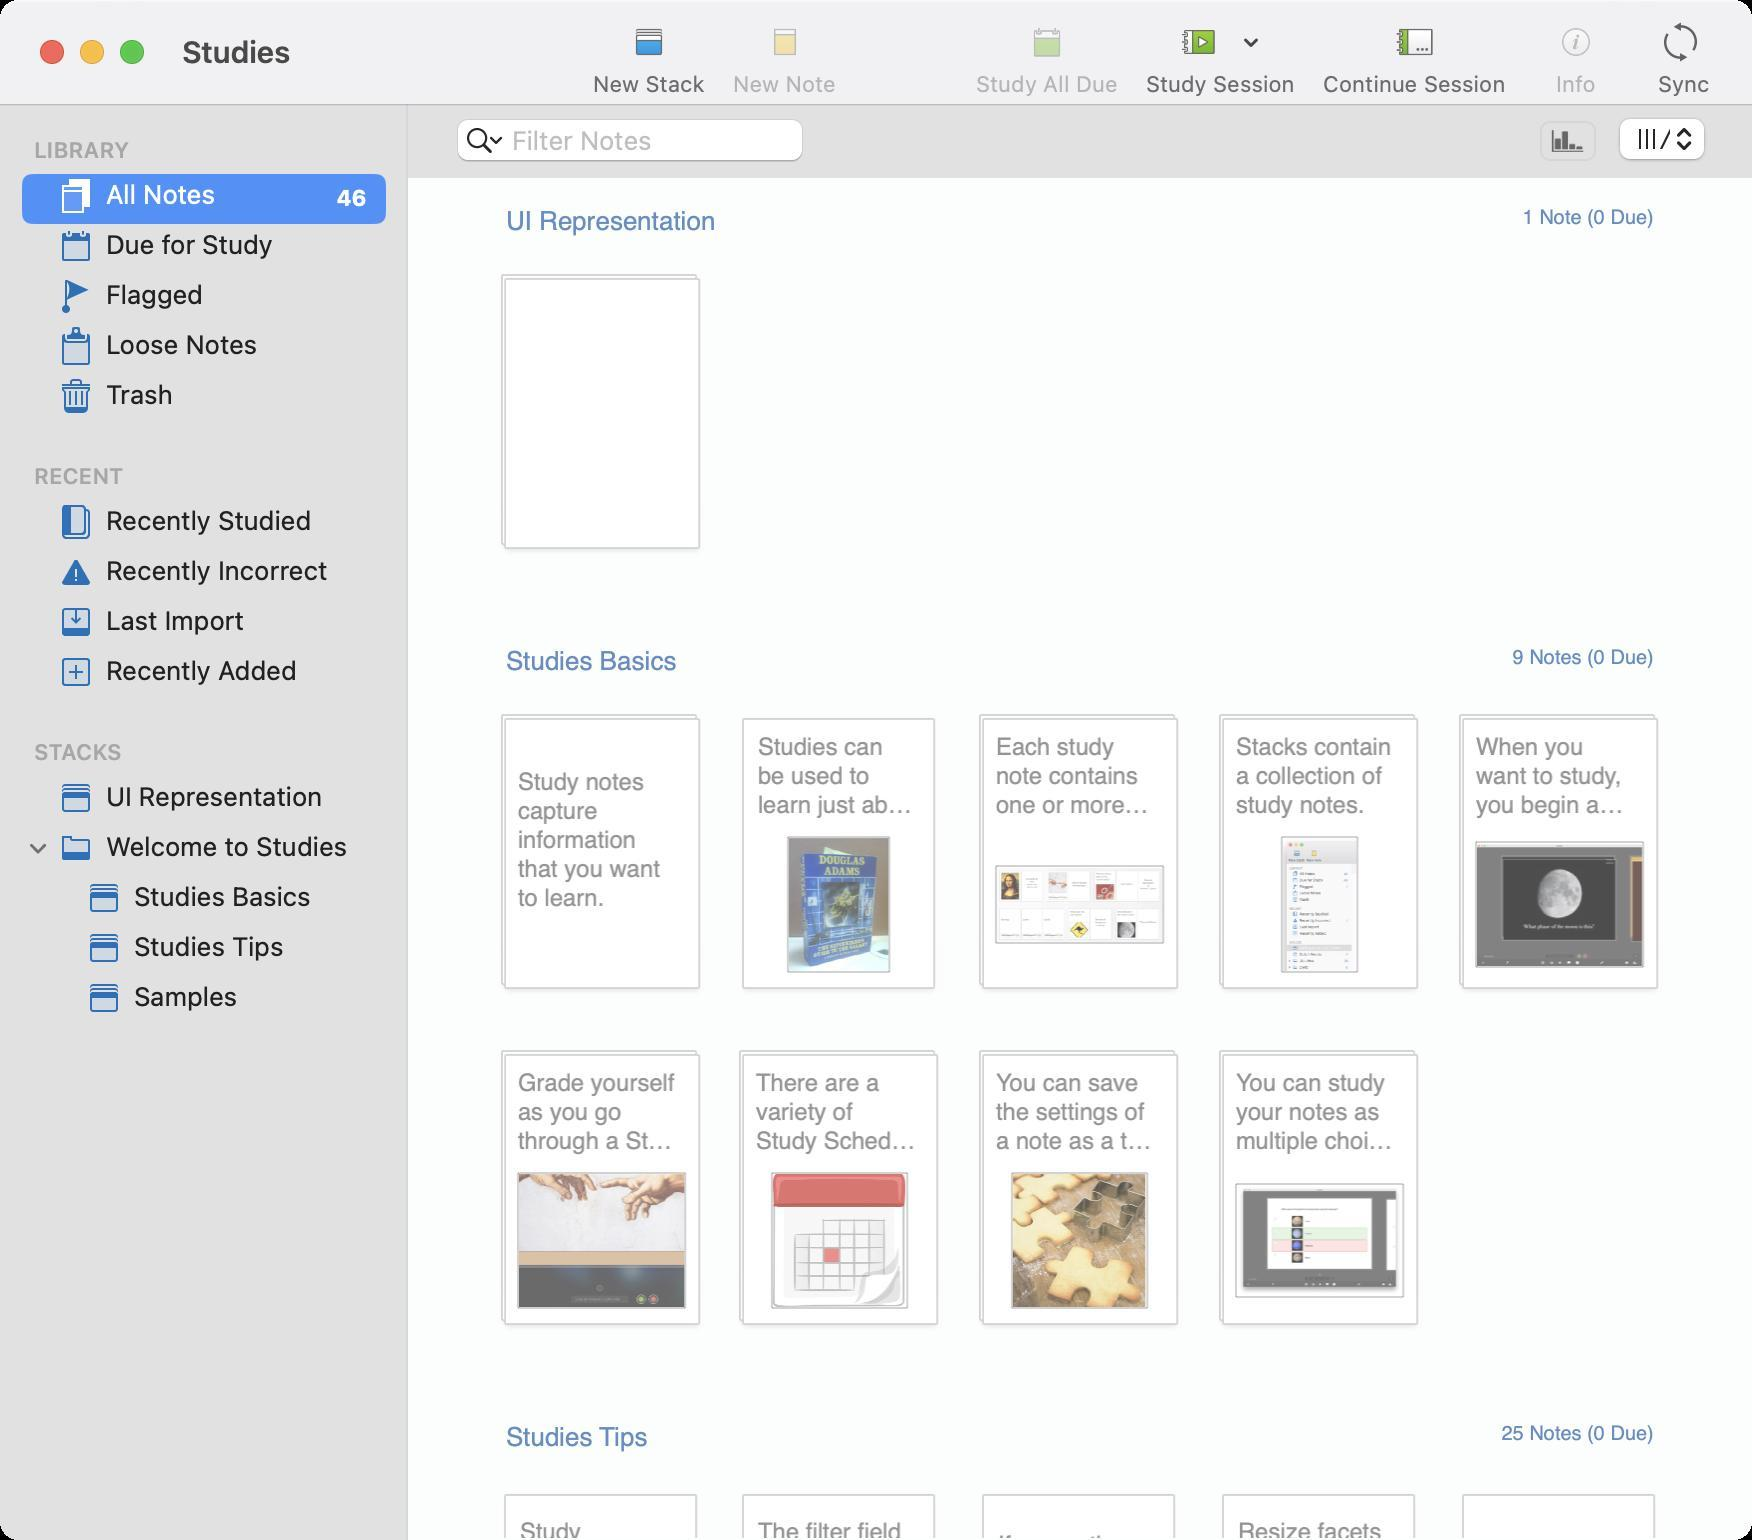
Accessibility tree:
{"name": "Studies", "role": "AXWindow", "description": null, "role_description": "standard window", "value": null, "position": "304.00;42.00", "size": "876;770", "children": [{"name": null, "role": "AXSplitGroup", "description": null, "role_description": "split group", "value": null, "position": "0.00;52.00", "size": "876;718", "children": [{"name": null, "role": "AXScrollArea", "description": null, "role_description": "scroll area", "value": null, "position": "1.00;52.00", "size": "202;719", "children": [{"name": null, "role": "AXOutline", "description": null, "role_description": "outline", "value": null, "position": "1.00;52.00", "size": "202;719", "children": [{"name": null, "role": "AXRow", "description": null, "role_description": "outline row", "value": null, "position": "1.00;62.00", "size": "202;25", "children": [{"name": null, "role": "AXCell", "description": null, "role_description": "cell", "value": null, "position": "11.00;62.00", "size": "182;25", "children": [{"name": null, "role": "AXStaticText", "description": null, "role_description": "text", "value": "LIBRARY", "position": "15.00;65.00", "size": "186;17", "children": []}]}]}, {"name": null, "role": "AXRow", "description": null, "role_description": "outline row", "value": null, "position": "1.00;87.00", "size": "202;25", "children": [{"name": null, "role": "AXCell", "description": null, "role_description": "cell", "value": null, "position": "11.00;87.00", "size": "182;25", "children": [{"name": null, "role": "AXImage", "description": "", "role_description": "image", "value": null, "position": "28.00;88.00", "size": "20;20", "children": []}, {"name": null, "role": "AXStaticText", "description": null, "role_description": "text", "value": "All Notes", "position": "51.00;89.00", "size": "116;16", "children": []}, {"name": null, "role": "AXStaticText", "description": null, "role_description": "text", "value": "46", "position": "166.50;92.00", "size": "20;14", "children": []}, {"name": null, "role": "AXGroup", "description": null, "role_description": "group", "value": null, "position": "124.00;89.00", "size": "63;16", "children": [{"name": null, "role": "AXButton", "description": "STUDY DUE", "role_description": "button", "value": null, "position": "124.00;89.00", "size": "63;16", "children": []}]}, {"name": "", "role": "AXButton", "description": null, "role_description": "button", "value": null, "position": "28.00;89.00", "size": "20;19", "children": []}]}]}, {"name": null, "role": "AXRow", "description": null, "role_description": "outline row", "value": null, "position": "1.00;112.00", "size": "202;25", "children": [{"name": null, "role": "AXCell", "description": null, "role_description": "cell", "value": null, "position": "11.00;112.00", "size": "182;25", "children": [{"name": null, "role": "AXImage", "description": "", "role_description": "image", "value": null, "position": "28.00;113.00", "size": "20;20", "children": []}, {"name": null, "role": "AXStaticText", "description": null, "role_description": "text", "value": "Due for Study", "position": "51.00;114.00", "size": "131;16", "children": []}, {"name": null, "role": "AXStaticText", "description": null, "role_description": "text", "value": "", "position": "182.00;117.00", "size": "4;14", "children": []}, {"name": null, "role": "AXGroup", "description": null, "role_description": "group", "value": null, "position": "145.00;114.00", "size": "42;16", "children": [{"name": null, "role": "AXButton", "description": "STUDY", "role_description": "button", "value": null, "position": "145.00;114.00", "size": "42;16", "children": []}]}, {"name": "", "role": "AXButton", "description": null, "role_description": "button", "value": null, "position": "28.00;114.00", "size": "20;19", "children": []}]}]}, {"name": null, "role": "AXRow", "description": null, "role_description": "outline row", "value": null, "position": "1.00;137.00", "size": "202;25", "children": [{"name": null, "role": "AXCell", "description": null, "role_description": "cell", "value": null, "position": "11.00;137.00", "size": "182;25", "children": [{"name": null, "role": "AXImage", "description": "", "role_description": "image", "value": null, "position": "28.00;138.00", "size": "20;20", "children": []}, {"name": null, "role": "AXStaticText", "description": null, "role_description": "text", "value": "Flagged", "position": "51.00;139.00", "size": "131;16", "children": []}, {"name": null, "role": "AXStaticText", "description": null, "role_description": "text", "value": "", "position": "182.00;142.00", "size": "4;14", "children": []}, {"name": null, "role": "AXGroup", "description": null, "role_description": "group", "value": null, "position": "145.00;139.00", "size": "42;16", "children": [{"name": null, "role": "AXButton", "description": "STUDY", "role_description": "button", "value": null, "position": "145.00;139.00", "size": "42;16", "children": []}]}, {"name": "", "role": "AXButton", "description": null, "role_description": "button", "value": null, "position": "28.00;139.00", "size": "20;19", "children": []}]}]}, {"name": null, "role": "AXRow", "description": null, "role_description": "outline row", "value": null, "position": "1.00;162.00", "size": "202;25", "children": [{"name": null, "role": "AXCell", "description": null, "role_description": "cell", "value": null, "position": "11.00;162.00", "size": "182;25", "children": [{"name": null, "role": "AXImage", "description": "", "role_description": "image", "value": null, "position": "28.00;163.00", "size": "20;20", "children": []}, {"name": null, "role": "AXStaticText", "description": null, "role_description": "text", "value": "Loose Notes", "position": "51.00;164.00", "size": "131;16", "children": []}, {"name": null, "role": "AXStaticText", "description": null, "role_description": "text", "value": "", "position": "182.00;167.00", "size": "4;14", "children": []}, {"name": null, "role": "AXGroup", "description": null, "role_description": "group", "value": null, "position": "145.00;164.00", "size": "42;16", "children": [{"name": null, "role": "AXButton", "description": "STUDY", "role_description": "button", "value": null, "position": "145.00;164.00", "size": "42;16", "children": []}]}, {"name": "", "role": "AXButton", "description": null, "role_description": "button", "value": null, "position": "28.00;164.00", "size": "20;19", "children": []}]}]}, {"name": null, "role": "AXRow", "description": null, "role_description": "outline row", "value": null, "position": "1.00;187.00", "size": "202;25", "children": [{"name": null, "role": "AXCell", "description": null, "role_description": "cell", "value": null, "position": "11.00;187.00", "size": "182;25", "children": [{"name": null, "role": "AXImage", "description": "", "role_description": "image", "value": null, "position": "28.00;188.00", "size": "20;20", "children": []}, {"name": null, "role": "AXStaticText", "description": null, "role_description": "text", "value": "Trash", "position": "51.00;189.00", "size": "131;16", "children": []}, {"name": null, "role": "AXStaticText", "description": null, "role_description": "text", "value": "", "position": "182.00;192.00", "size": "4;14", "children": []}, {"name": null, "role": "AXGroup", "description": null, "role_description": "group", "value": null, "position": "145.00;189.00", "size": "42;16", "children": [{"name": null, "role": "AXButton", "description": "STUDY", "role_description": "button", "value": null, "position": "145.00;189.00", "size": "42;16", "children": []}]}, {"name": "", "role": "AXButton", "description": null, "role_description": "button", "value": null, "position": "28.00;189.00", "size": "20;19", "children": []}]}]}, {"name": null, "role": "AXRow", "description": null, "role_description": "outline row", "value": null, "position": "1.00;225.00", "size": "202;25", "children": [{"name": null, "role": "AXCell", "description": null, "role_description": "cell", "value": null, "position": "11.00;225.00", "size": "182;25", "children": [{"name": null, "role": "AXStaticText", "description": null, "role_description": "text", "value": "RECENT", "position": "15.00;228.00", "size": "186;17", "children": []}]}]}, {"name": null, "role": "AXRow", "description": null, "role_description": "outline row", "value": null, "position": "1.00;250.00", "size": "202;25", "children": [{"name": null, "role": "AXCell", "description": null, "role_description": "cell", "value": null, "position": "11.00;250.00", "size": "182;25", "children": [{"name": null, "role": "AXImage", "description": "", "role_description": "image", "value": null, "position": "28.00;251.00", "size": "20;20", "children": []}, {"name": null, "role": "AXStaticText", "description": null, "role_description": "text", "value": "Recently Studied", "position": "51.00;252.00", "size": "131;16", "children": []}, {"name": null, "role": "AXStaticText", "description": null, "role_description": "text", "value": "", "position": "182.00;255.00", "size": "4;14", "children": []}, {"name": null, "role": "AXGroup", "description": null, "role_description": "group", "value": null, "position": "145.00;252.00", "size": "42;16", "children": [{"name": null, "role": "AXButton", "description": "STUDY", "role_description": "button", "value": null, "position": "145.00;252.00", "size": "42;16", "children": []}]}, {"name": "", "role": "AXButton", "description": null, "role_description": "button", "value": null, "position": "28.00;252.00", "size": "20;19", "children": []}]}]}, {"name": null, "role": "AXRow", "description": null, "role_description": "outline row", "value": null, "position": "1.00;275.00", "size": "202;25", "children": [{"name": null, "role": "AXCell", "description": null, "role_description": "cell", "value": null, "position": "11.00;275.00", "size": "182;25", "children": [{"name": null, "role": "AXImage", "description": "", "role_description": "image", "value": null, "position": "28.00;276.00", "size": "20;20", "children": []}, {"name": null, "role": "AXStaticText", "description": null, "role_description": "text", "value": "Recently Incorrect", "position": "51.00;277.00", "size": "131;16", "children": []}, {"name": null, "role": "AXStaticText", "description": null, "role_description": "text", "value": "", "position": "182.00;280.00", "size": "4;14", "children": []}, {"name": null, "role": "AXGroup", "description": null, "role_description": "group", "value": null, "position": "145.00;277.00", "size": "42;16", "children": [{"name": null, "role": "AXButton", "description": "STUDY", "role_description": "button", "value": null, "position": "145.00;277.00", "size": "42;16", "children": []}]}, {"name": "", "role": "AXButton", "description": null, "role_description": "button", "value": null, "position": "28.00;277.00", "size": "20;19", "children": []}]}]}, {"name": null, "role": "AXRow", "description": null, "role_description": "outline row", "value": null, "position": "1.00;300.00", "size": "202;25", "children": [{"name": null, "role": "AXCell", "description": null, "role_description": "cell", "value": null, "position": "11.00;300.00", "size": "182;25", "children": [{"name": null, "role": "AXImage", "description": "", "role_description": "image", "value": null, "position": "28.00;301.00", "size": "20;20", "children": []}, {"name": null, "role": "AXStaticText", "description": null, "role_description": "text", "value": "Last Import", "position": "51.00;302.00", "size": "131;16", "children": []}, {"name": null, "role": "AXStaticText", "description": null, "role_description": "text", "value": "", "position": "182.00;305.00", "size": "4;14", "children": []}, {"name": null, "role": "AXGroup", "description": null, "role_description": "group", "value": null, "position": "145.00;302.00", "size": "42;16", "children": [{"name": null, "role": "AXButton", "description": "STUDY", "role_description": "button", "value": null, "position": "145.00;302.00", "size": "42;16", "children": []}]}, {"name": "", "role": "AXButton", "description": null, "role_description": "button", "value": null, "position": "28.00;302.00", "size": "20;19", "children": []}]}]}, {"name": null, "role": "AXRow", "description": null, "role_description": "outline row", "value": null, "position": "1.00;325.00", "size": "202;25", "children": [{"name": null, "role": "AXCell", "description": null, "role_description": "cell", "value": null, "position": "11.00;325.00", "size": "182;25", "children": [{"name": null, "role": "AXImage", "description": "", "role_description": "image", "value": null, "position": "28.00;326.00", "size": "20;20", "children": []}, {"name": null, "role": "AXStaticText", "description": null, "role_description": "text", "value": "Recently Added", "position": "51.00;327.00", "size": "131;16", "children": []}, {"name": null, "role": "AXStaticText", "description": null, "role_description": "text", "value": "", "position": "182.00;330.00", "size": "4;14", "children": []}, {"name": null, "role": "AXGroup", "description": null, "role_description": "group", "value": null, "position": "145.00;327.00", "size": "42;16", "children": [{"name": null, "role": "AXButton", "description": "STUDY", "role_description": "button", "value": null, "position": "145.00;327.00", "size": "42;16", "children": []}]}, {"name": "", "role": "AXButton", "description": null, "role_description": "button", "value": null, "position": "28.00;327.00", "size": "20;19", "children": []}]}]}, {"name": null, "role": "AXRow", "description": null, "role_description": "outline row", "value": null, "position": "1.00;363.00", "size": "202;25", "children": [{"name": null, "role": "AXCell", "description": null, "role_description": "cell", "value": null, "position": "11.00;363.00", "size": "182;25", "children": [{"name": null, "role": "AXStaticText", "description": null, "role_description": "text", "value": "STACKS", "position": "15.00;366.00", "size": "186;17", "children": []}]}]}, {"name": null, "role": "AXRow", "description": null, "role_description": "outline row", "value": null, "position": "1.00;388.00", "size": "202;25", "children": [{"name": null, "role": "AXCell", "description": null, "role_description": "cell", "value": null, "position": "11.00;388.00", "size": "182;25", "children": [{"name": null, "role": "AXImage", "description": "", "role_description": "image", "value": null, "position": "28.00;389.00", "size": "20;20", "children": []}, {"name": null, "role": "AXStaticText", "description": null, "role_description": "text", "value": "UI Representation", "position": "51.00;390.00", "size": "131;16", "children": []}, {"name": null, "role": "AXStaticText", "description": null, "role_description": "text", "value": "", "position": "182.00;393.00", "size": "4;14", "children": []}, {"name": null, "role": "AXGroup", "description": null, "role_description": "group", "value": null, "position": "145.00;390.00", "size": "42;16", "children": [{"name": null, "role": "AXButton", "description": "STUDY", "role_description": "button", "value": null, "position": "145.00;390.00", "size": "42;16", "children": []}]}, {"name": "", "role": "AXButton", "description": null, "role_description": "button", "value": null, "position": "28.00;390.00", "size": "20;19", "children": []}]}]}, {"name": null, "role": "AXRow", "description": null, "role_description": "outline row", "value": null, "position": "1.00;413.00", "size": "202;25", "children": [{"name": null, "role": "AXCell", "description": null, "role_description": "cell", "value": null, "position": "11.00;413.00", "size": "182;25", "children": [{"name": null, "role": "AXImage", "description": "", "role_description": "image", "value": null, "position": "28.00;414.00", "size": "20;20", "children": []}, {"name": null, "role": "AXStaticText", "description": null, "role_description": "text", "value": "Welcome to Studies", "position": "51.00;415.00", "size": "131;16", "children": []}, {"name": null, "role": "AXStaticText", "description": null, "role_description": "text", "value": "", "position": "182.00;418.00", "size": "4;14", "children": []}, {"name": null, "role": "AXGroup", "description": null, "role_description": "group", "value": null, "position": "145.00;415.00", "size": "42;16", "children": [{"name": null, "role": "AXButton", "description": "STUDY", "role_description": "button", "value": null, "position": "145.00;415.00", "size": "42;16", "children": []}]}, {"name": "", "role": "AXButton", "description": null, "role_description": "button", "value": null, "position": "28.00;415.00", "size": "20;19", "children": []}, {"name": null, "role": "AXDisclosureTriangle", "description": null, "role_description": "disclosure triangle", "value": 1, "position": "13.00;413.00", "size": "13;25", "children": []}]}]}, {"name": null, "role": "AXRow", "description": null, "role_description": "outline row", "value": null, "position": "1.00;438.00", "size": "202;25", "children": [{"name": null, "role": "AXCell", "description": null, "role_description": "cell", "value": null, "position": "11.00;438.00", "size": "182;25", "children": [{"name": null, "role": "AXImage", "description": "", "role_description": "image", "value": null, "position": "42.00;439.00", "size": "20;20", "children": []}, {"name": null, "role": "AXStaticText", "description": null, "role_description": "text", "value": "Studies Basics", "position": "65.00;440.00", "size": "117;16", "children": []}, {"name": null, "role": "AXStaticText", "description": null, "role_description": "text", "value": "", "position": "182.00;443.00", "size": "4;14", "children": []}, {"name": null, "role": "AXGroup", "description": null, "role_description": "group", "value": null, "position": "145.00;440.00", "size": "42;16", "children": [{"name": null, "role": "AXButton", "description": "STUDY", "role_description": "button", "value": null, "position": "145.00;440.00", "size": "42;16", "children": []}]}, {"name": "", "role": "AXButton", "description": null, "role_description": "button", "value": null, "position": "42.00;440.00", "size": "20;19", "children": []}]}]}, {"name": null, "role": "AXRow", "description": null, "role_description": "outline row", "value": null, "position": "1.00;463.00", "size": "202;25", "children": [{"name": null, "role": "AXCell", "description": null, "role_description": "cell", "value": null, "position": "11.00;463.00", "size": "182;25", "children": [{"name": null, "role": "AXImage", "description": "", "role_description": "image", "value": null, "position": "42.00;464.00", "size": "20;20", "children": []}, {"name": null, "role": "AXStaticText", "description": null, "role_description": "text", "value": "Studies Tips", "position": "65.00;465.00", "size": "117;16", "children": []}, {"name": null, "role": "AXStaticText", "description": null, "role_description": "text", "value": "", "position": "182.00;468.00", "size": "4;14", "children": []}, {"name": null, "role": "AXGroup", "description": null, "role_description": "group", "value": null, "position": "145.00;465.00", "size": "42;16", "children": [{"name": null, "role": "AXButton", "description": "STUDY", "role_description": "button", "value": null, "position": "145.00;465.00", "size": "42;16", "children": []}]}, {"name": "", "role": "AXButton", "description": null, "role_description": "button", "value": null, "position": "42.00;465.00", "size": "20;19", "children": []}]}]}, {"name": null, "role": "AXRow", "description": null, "role_description": "outline row", "value": null, "position": "1.00;488.00", "size": "202;25", "children": [{"name": null, "role": "AXCell", "description": null, "role_description": "cell", "value": null, "position": "11.00;488.00", "size": "182;25", "children": [{"name": null, "role": "AXImage", "description": "", "role_description": "image", "value": null, "position": "42.00;489.00", "size": "20;20", "children": []}, {"name": null, "role": "AXStaticText", "description": null, "role_description": "text", "value": "Samples", "position": "65.00;490.00", "size": "117;16", "children": []}, {"name": null, "role": "AXStaticText", "description": null, "role_description": "text", "value": "", "position": "182.00;493.00", "size": "4;14", "children": []}, {"name": null, "role": "AXGroup", "description": null, "role_description": "group", "value": null, "position": "145.00;490.00", "size": "42;16", "children": [{"name": null, "role": "AXButton", "description": "STUDY", "role_description": "button", "value": null, "position": "145.00;490.00", "size": "42;16", "children": []}]}, {"name": "", "role": "AXButton", "description": null, "role_description": "button", "value": null, "position": "42.00;490.00", "size": "20;19", "children": []}]}]}, {"name": null, "role": "AXColumn", "description": null, "role_description": "column", "value": null, "position": "11.00;52.00", "size": "182;719", "children": []}]}]}, {"name": null, "role": "AXSplitter", "description": null, "role_description": "splitter", "value": 203.0, "position": "203.00;52.00", "size": "1;718", "children": []}, {"name": null, "role": "AXScrollArea", "description": null, "role_description": "scroll area", "value": null, "position": "203.00;82.00", "size": "674;657", "children": [{"name": null, "role": "AXScrollBar", "description": null, "role_description": "scroll bar", "value": 0.0, "position": "861.00;88.00", "size": "16;682", "children": [{"name": null, "role": "AXValueIndicator", "description": null, "role_description": "value indicator", "value": 0.0, "position": "865.00;89.00", "size": "12;225", "children": []}, {"name": null, "role": "AXButton", "description": null, "role_description": "increment arrow button", "value": null, "position": "861.00;88.00", "size": "0;0", "children": []}, {"name": null, "role": "AXButton", "description": null, "role_description": "decrement arrow button", "value": null, "position": "861.00;88.00", "size": "0;0", "children": []}, {"name": null, "role": "AXButton", "description": null, "role_description": "increment page button", "value": null, "position": "865.00;314.50", "size": "12;456", "children": []}, {"name": null, "role": "AXButton", "description": null, "role_description": "decrement page button", "value": null, "position": "865.00;88.00", "size": "12;1", "children": []}]}]}, {"name": null, "role": "AXTextField", "description": null, "role_description": "search text field", "value": "", "position": "228.00;59.00", "size": "174;22", "children": [{"name": "", "role": "AXButton", "description": "search", "role_description": "button", "value": null, "position": "230.00;59.00", "size": "25;22", "children": []}]}, {"name": null, "role": "AXPopUpButton", "description": null, "role_description": "pop up button", "value": "", "position": "807.00;58.50", "size": "49;25", "children": []}, {"name": "", "role": "AXButton", "description": null, "role_description": "button", "value": null, "position": "769.00;58.50", "size": "30;25", "children": []}]}, {"name": null, "role": "AXToolbar", "description": null, "role_description": "toolbar", "value": null, "position": "0.00;0.00", "size": "876;52", "children": [{"name": "New_Stack", "role": "AXButton", "description": null, "role_description": "button", "value": null, "position": "289.50;0.00", "size": "70;52", "children": []}, {"name": "New_Note", "role": "AXButton", "description": null, "role_description": "button", "value": null, "position": "359.50;0.00", "size": "66;52", "children": []}, {"name": null, "role": "AXButton", "description": null, "role_description": "button", "value": null, "position": "434.00;0.00", "size": "38;52", "children": []}, {"name": "Study_All_Due", "role": "AXButton", "description": null, "role_description": "button", "value": null, "position": "481.00;0.00", "size": "85;52", "children": []}, {"name": "Study_Session", "role": "AXMenuButton", "description": null, "role_description": "menu button", "value": null, "position": "566.00;0.00", "size": "88;52", "children": [{"name": "", "role": "AXMenuButton", "description": null, "role_description": "menu button", "value": null, "position": "581.00;10.00", "size": "54;22", "children": []}, {"name": null, "role": "AXStaticText", "description": null, "role_description": "text", "value": "Study Session", "position": "569.00;35.00", "size": "82;14", "children": []}]}, {"name": "Continue_Session", "role": "AXButton", "description": null, "role_description": "button", "value": null, "position": "654.50;0.00", "size": "106;52", "children": []}, {"name": "Info", "role": "AXButton", "description": null, "role_description": "button", "value": null, "position": "769.00;0.00", "size": "38;52", "children": []}, {"name": "Sync", "role": "AXButton", "description": null, "role_description": "button", "value": null, "position": "816.00;0.00", "size": "52;52", "children": []}]}, {"name": null, "role": "AXButton", "description": null, "role_description": "close button", "value": null, "position": "19.00;18.00", "size": "14;16", "children": []}, {"name": null, "role": "AXButton", "description": null, "role_description": "full screen button", "value": null, "position": "59.00;18.00", "size": "14;16", "children": [{"name": null, "role": "AXGroup", "description": null, "role_description": "group", "value": null, "position": "59.00;18.00", "size": "14;16", "children": []}]}, {"name": null, "role": "AXButton", "description": null, "role_description": "minimize button", "value": null, "position": "39.00;18.00", "size": "14;16", "children": []}, {"name": null, "role": "AXStaticText", "description": null, "role_description": "text", "value": "Studies", "position": "87.00;0.00", "size": "202;52", "children": []}]}